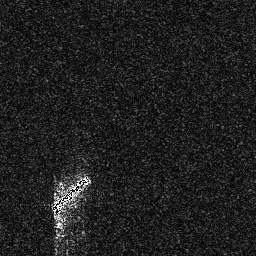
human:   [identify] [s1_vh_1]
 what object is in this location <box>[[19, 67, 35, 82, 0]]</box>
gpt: <ref>1 medium ship at the bottom left</ref>